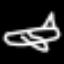
Label: airplane